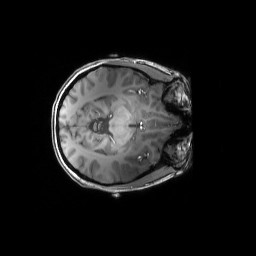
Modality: T1w
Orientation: axial
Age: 30
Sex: female
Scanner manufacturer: siemens
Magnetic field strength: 6.98 T
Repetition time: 2.37 s
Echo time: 0.00231 s